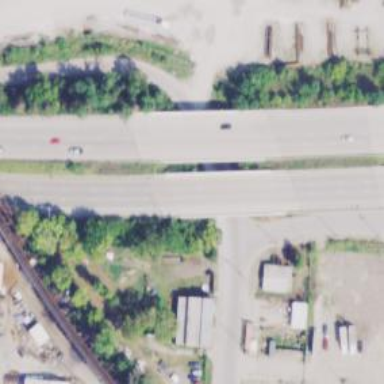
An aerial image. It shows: Viaduct bridge over motorway.